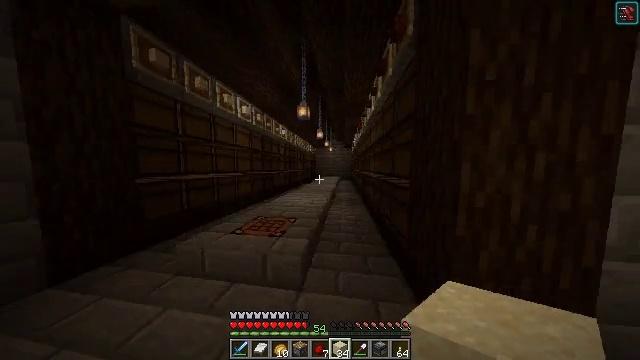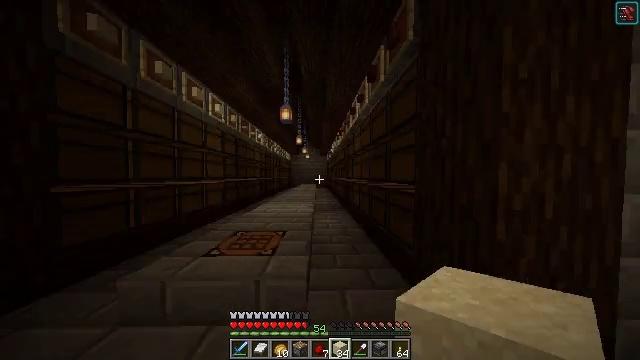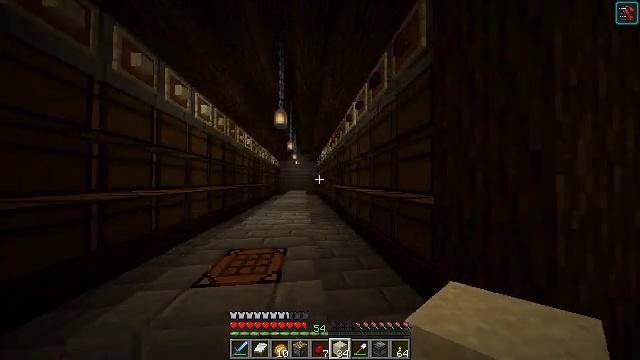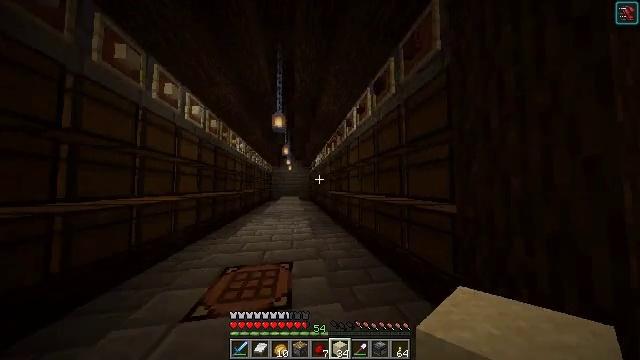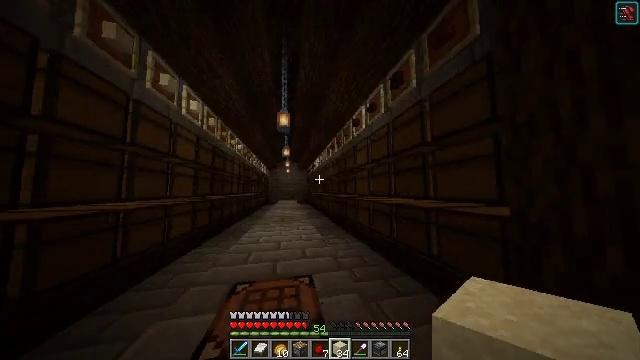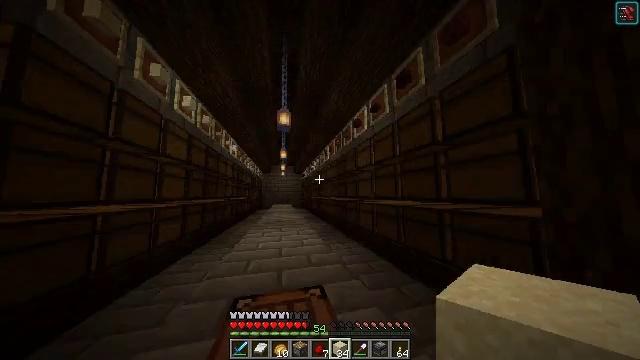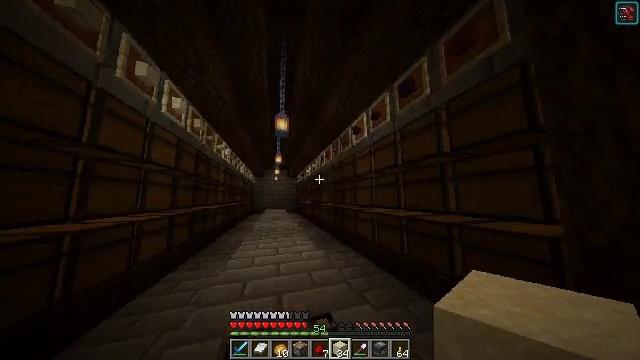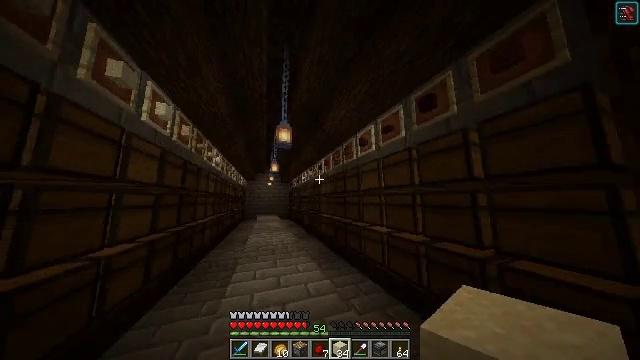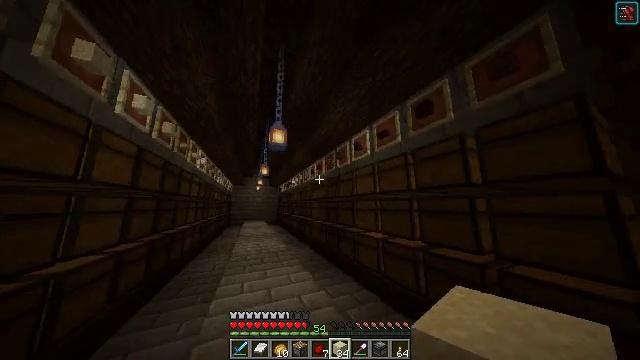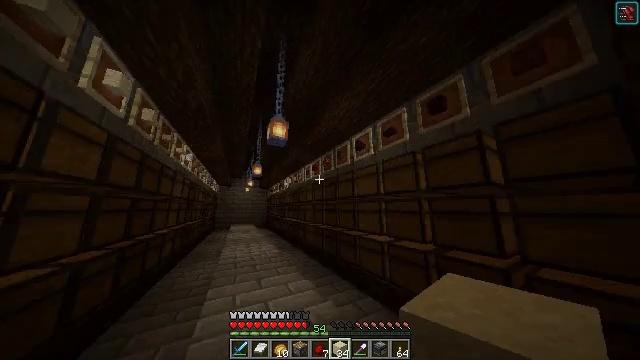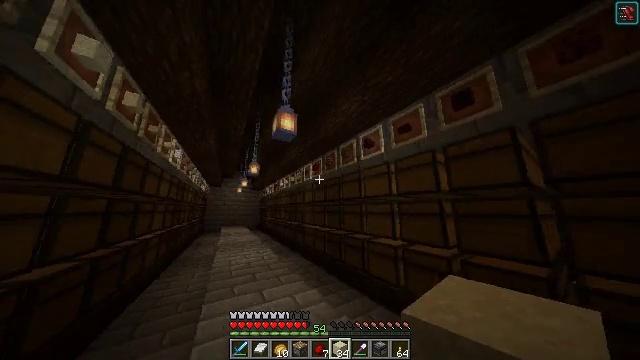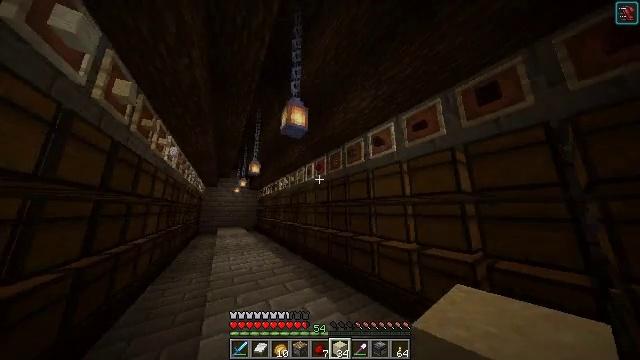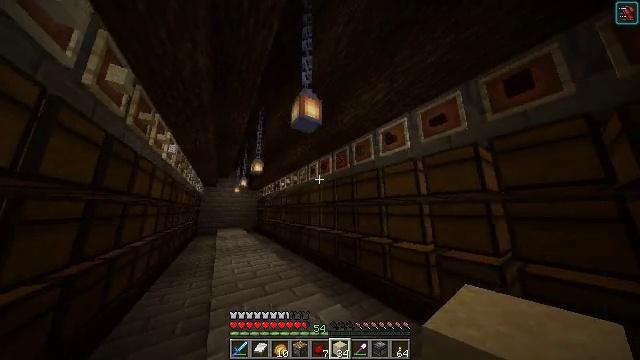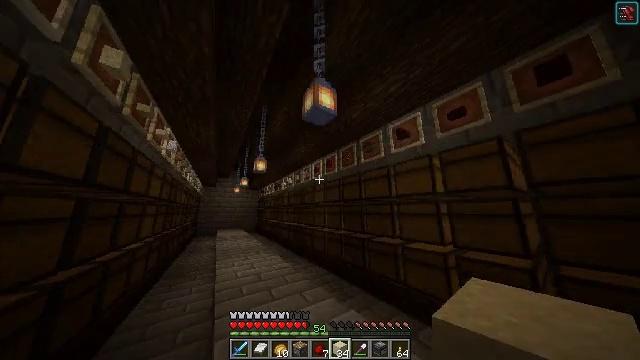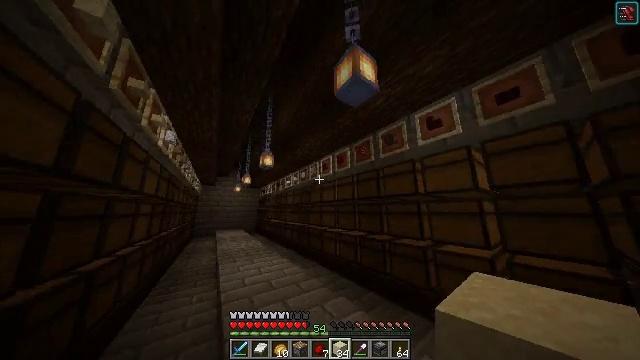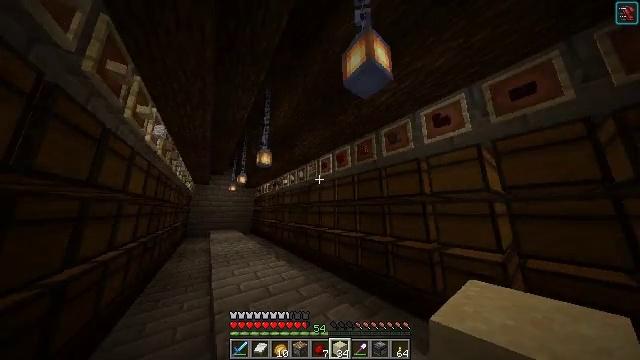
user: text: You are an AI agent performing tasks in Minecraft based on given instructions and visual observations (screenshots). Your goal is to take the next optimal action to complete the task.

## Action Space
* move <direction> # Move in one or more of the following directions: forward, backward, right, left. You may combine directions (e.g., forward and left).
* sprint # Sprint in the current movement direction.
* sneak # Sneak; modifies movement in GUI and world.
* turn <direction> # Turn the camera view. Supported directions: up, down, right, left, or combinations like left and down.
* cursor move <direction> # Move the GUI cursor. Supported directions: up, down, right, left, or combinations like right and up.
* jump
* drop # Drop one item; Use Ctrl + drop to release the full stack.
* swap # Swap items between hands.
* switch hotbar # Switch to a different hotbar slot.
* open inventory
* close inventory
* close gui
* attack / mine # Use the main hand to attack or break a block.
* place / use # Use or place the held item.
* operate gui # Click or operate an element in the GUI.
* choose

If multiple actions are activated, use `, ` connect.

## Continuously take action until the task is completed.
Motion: motion action
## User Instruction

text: Create an observer using the crafting table.
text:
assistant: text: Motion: move forward and move left, turn right and up
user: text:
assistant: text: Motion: move forward and move left, turn right and up
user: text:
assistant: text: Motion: move forward and move left, turn right and up
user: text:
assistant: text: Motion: move forward and move left, turn right and up
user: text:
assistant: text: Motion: move forward and move left, turn right and up
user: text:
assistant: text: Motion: move forward and move left, turn right and up
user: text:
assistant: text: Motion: move forward and move left, turn right and up
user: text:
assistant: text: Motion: move forward and move left, turn right and up
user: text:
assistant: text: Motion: move forward and move left, turn right
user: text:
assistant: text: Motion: move forward and move left, turn right
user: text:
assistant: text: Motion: move forward and move left, turn right
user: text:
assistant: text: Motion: move forward and move left
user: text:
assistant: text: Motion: move forward and move left
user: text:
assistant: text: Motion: move forward and move left
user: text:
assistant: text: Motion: move forward, turn right
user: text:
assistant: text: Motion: move forward, turn right
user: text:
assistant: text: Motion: move forward
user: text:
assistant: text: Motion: move forward and move left
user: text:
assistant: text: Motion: move forward and move left
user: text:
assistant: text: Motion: move forward and move left
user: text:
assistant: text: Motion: move forward and move left
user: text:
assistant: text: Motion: move forward and move left
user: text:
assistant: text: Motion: move forward and move left
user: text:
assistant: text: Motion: move forward and move left, turn right
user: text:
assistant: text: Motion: move forward and move left, turn right
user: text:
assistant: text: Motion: move forward and move left, turn right
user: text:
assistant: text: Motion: move forward and move left, turn right and down
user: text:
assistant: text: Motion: move forward and move left, turn right and down
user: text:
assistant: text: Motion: move forward, turn right and down
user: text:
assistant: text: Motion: turn right and down